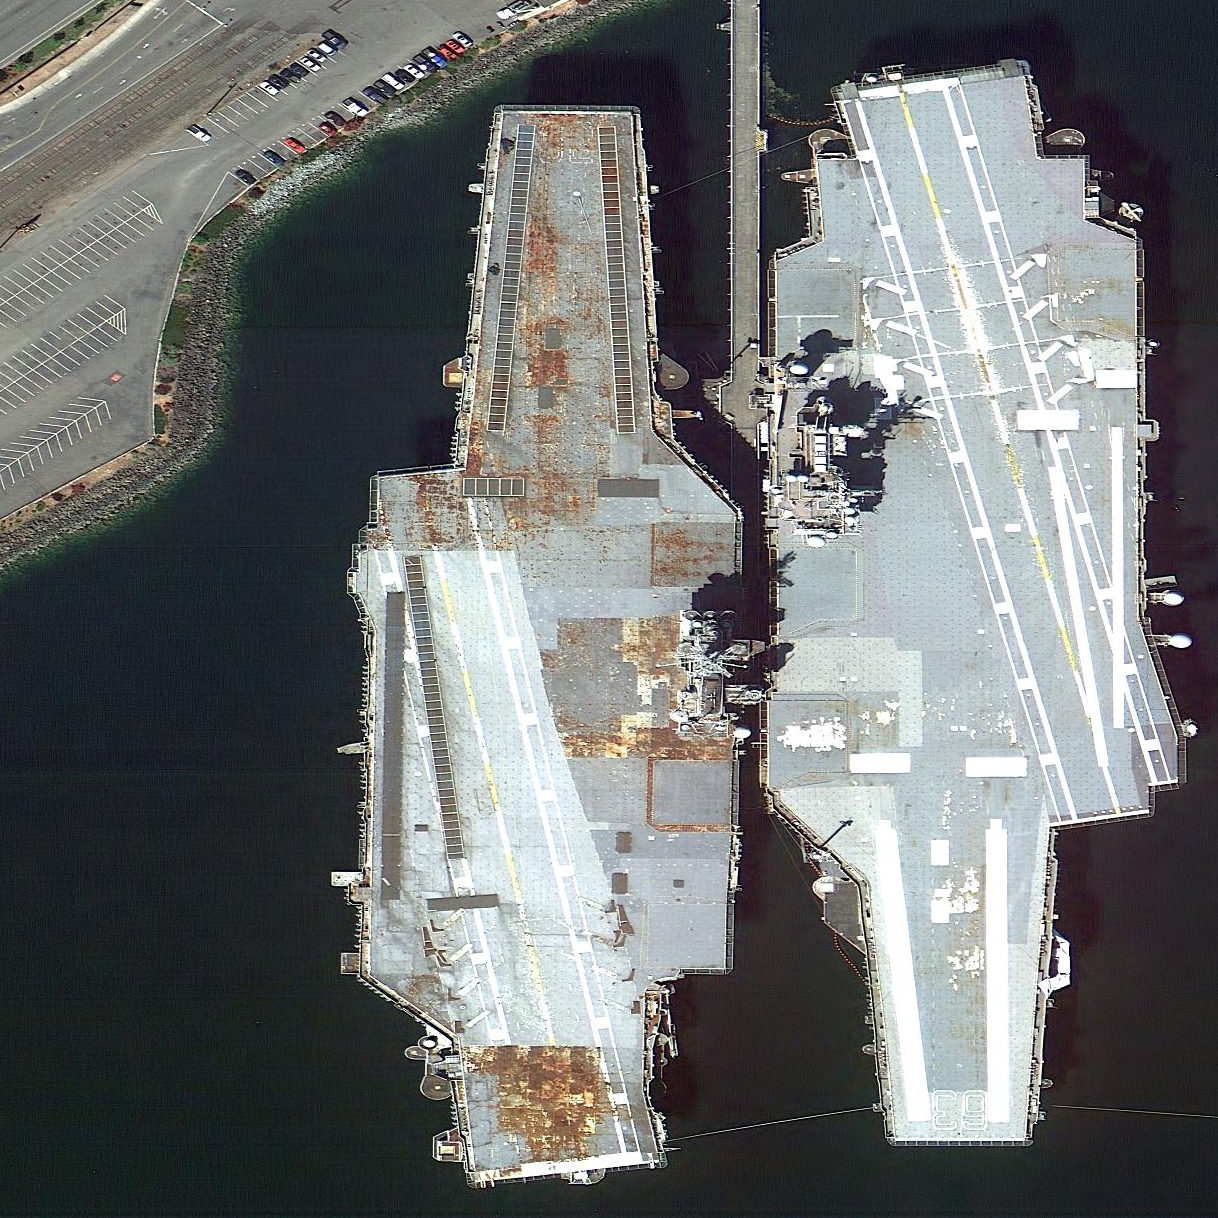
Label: aircraft_carrier